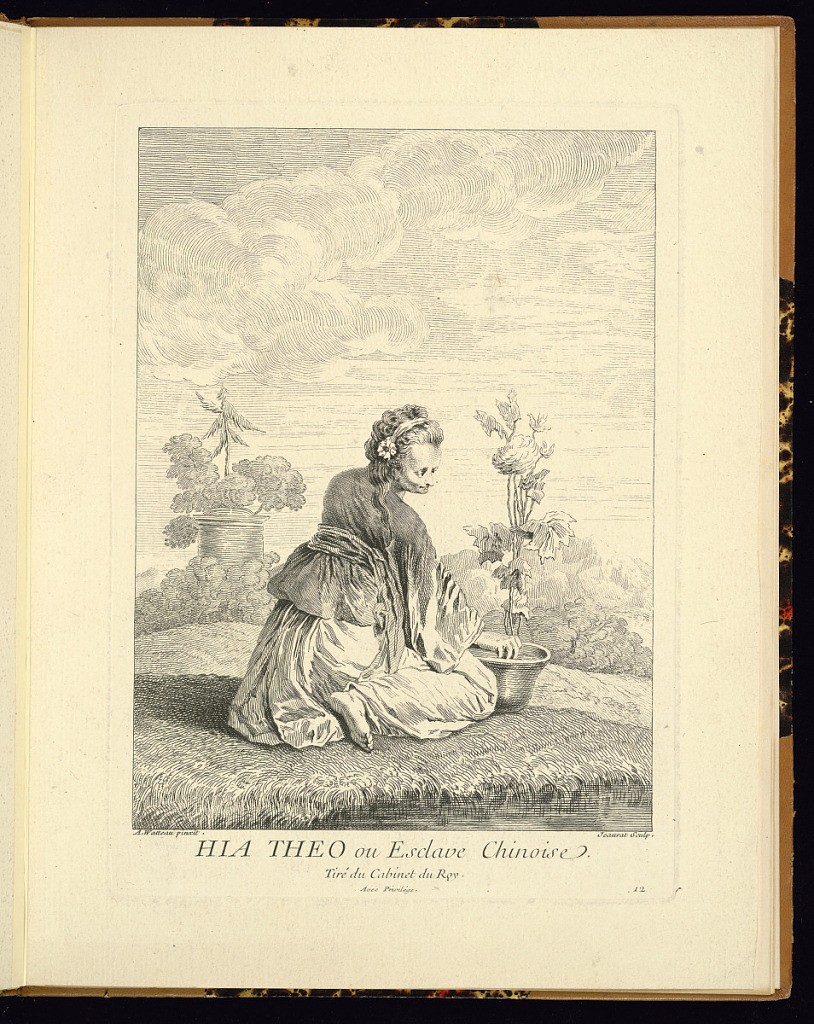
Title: Hia Theo ou Escalve Chinois
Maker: Antoine Watteau, French, 1684–1721
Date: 1731
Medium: Etching on paper
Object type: Print
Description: An older woman kneeling in a landscape with her head turned to the right. She is taking care of a plant in a pot. Trees and clouds in the background. The plate is signed, titled, and numbered.